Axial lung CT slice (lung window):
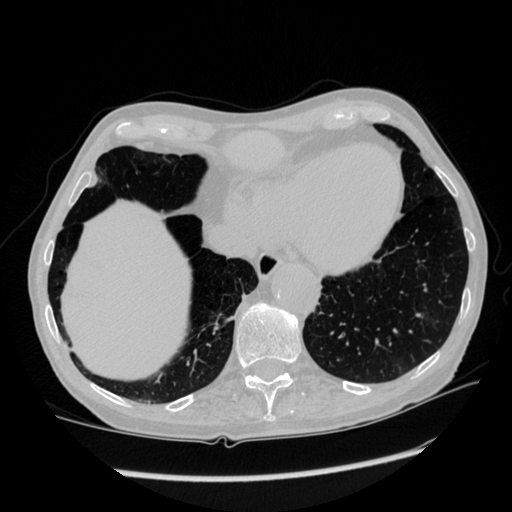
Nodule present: no